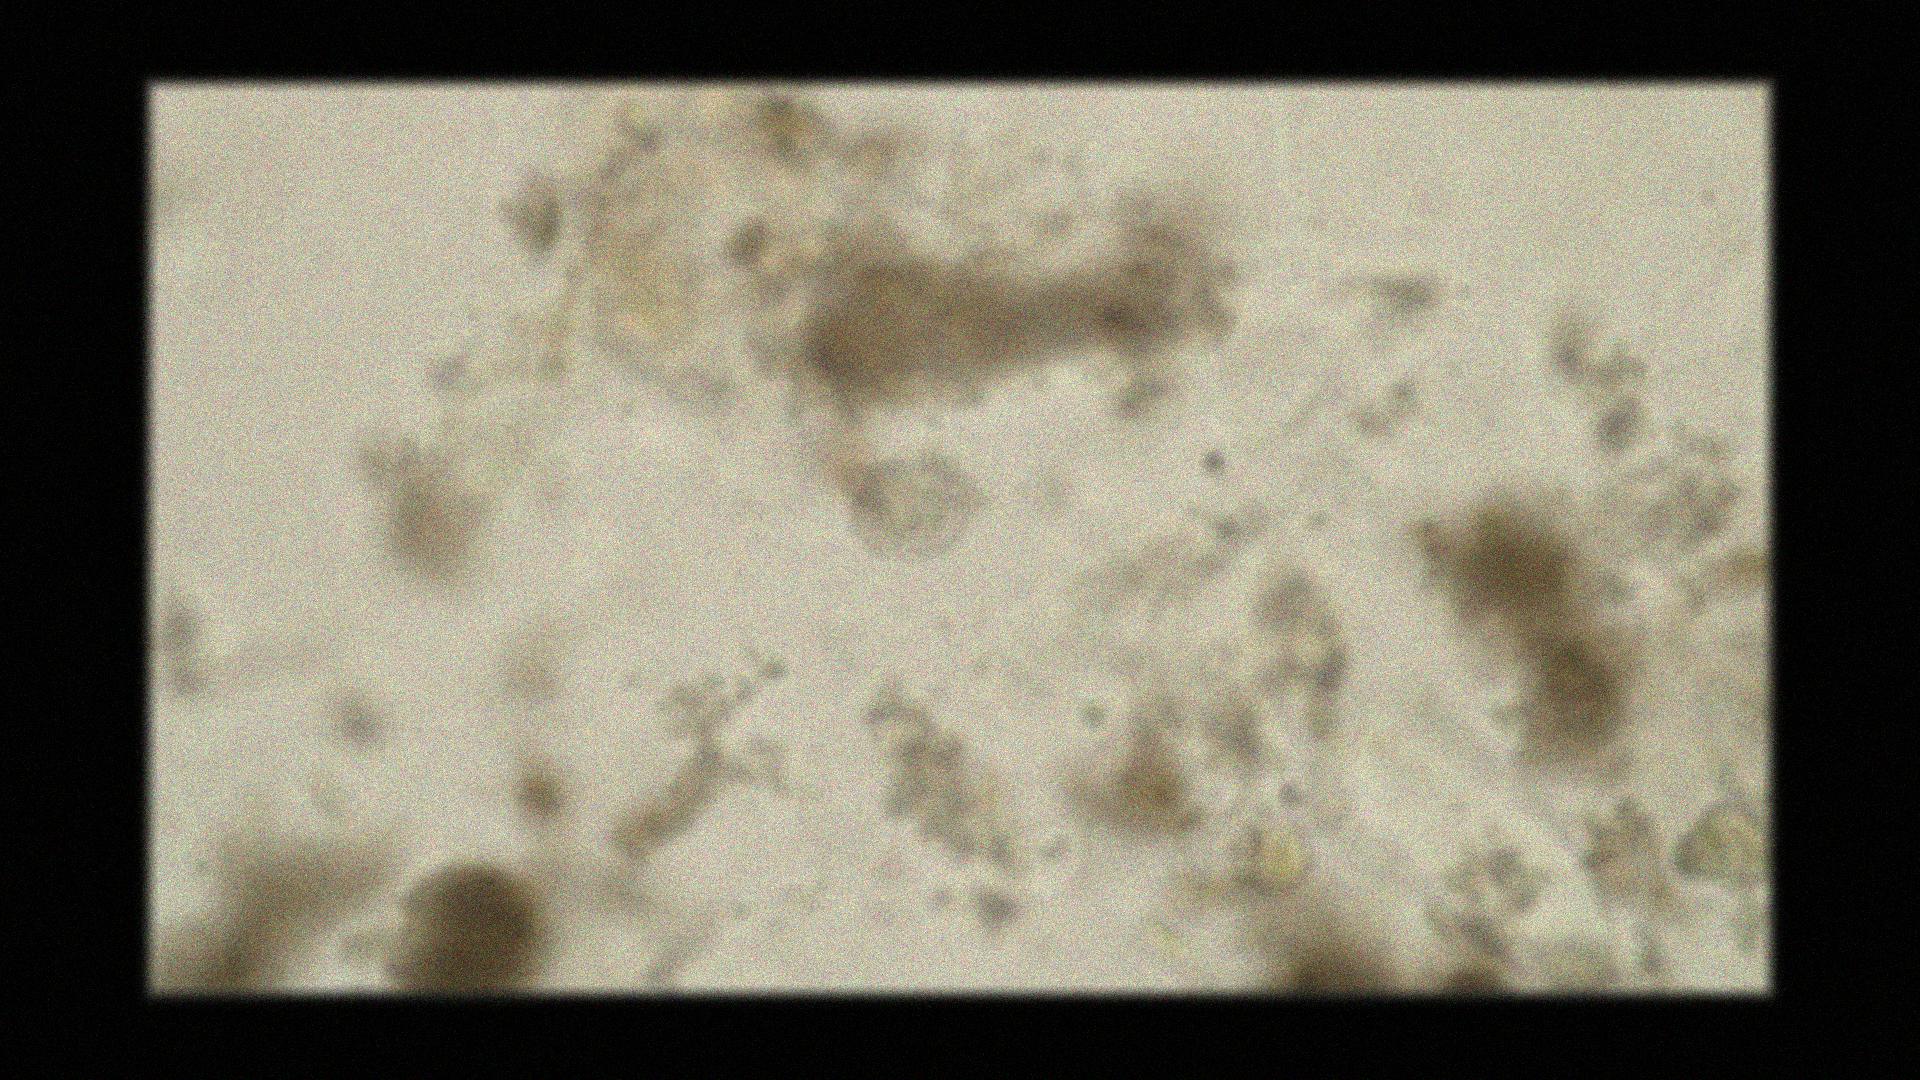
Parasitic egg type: Hymenolepis nana